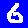
Digit: 6